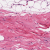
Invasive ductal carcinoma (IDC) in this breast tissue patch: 0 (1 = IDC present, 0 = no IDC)